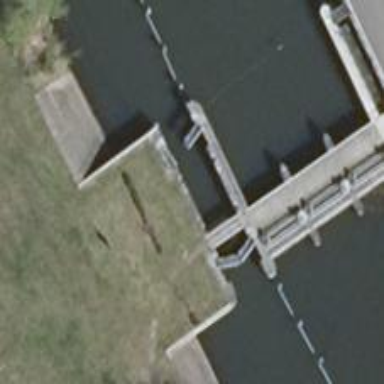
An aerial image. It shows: Lock gate on waterway.